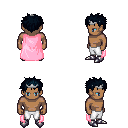
a pixel art fantasy rpg character, male body template, human, dark skin, pink cape, white pants, raven bedhead hairstyle, silver tiara, metal boots, four views (front, back, left, right), 2x2 character sprite sheet, small pixel art, hard edges, no anti-aliasing